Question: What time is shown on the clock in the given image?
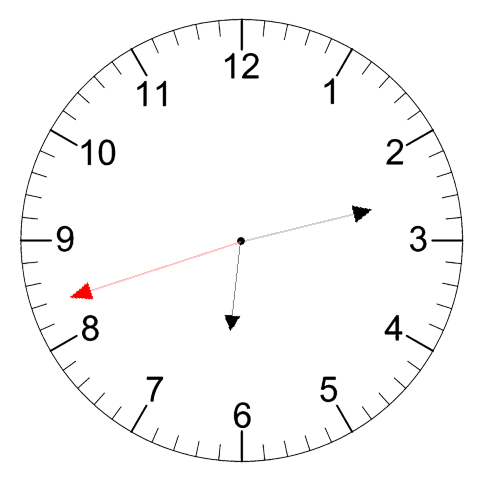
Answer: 06:12:42